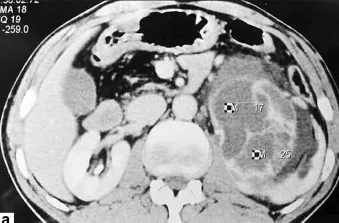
CECT (a,b) revealed a large multiloculated cystic mass arising from left kidney, impinging upon the pelvis and causing hydronephrosis.
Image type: radiology (ct)